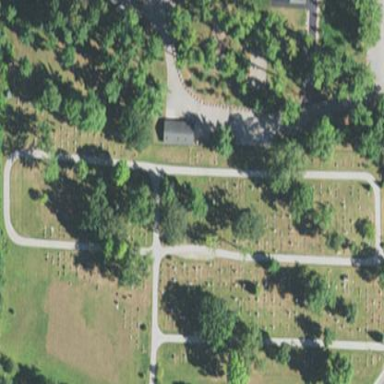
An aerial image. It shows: Cemetery.